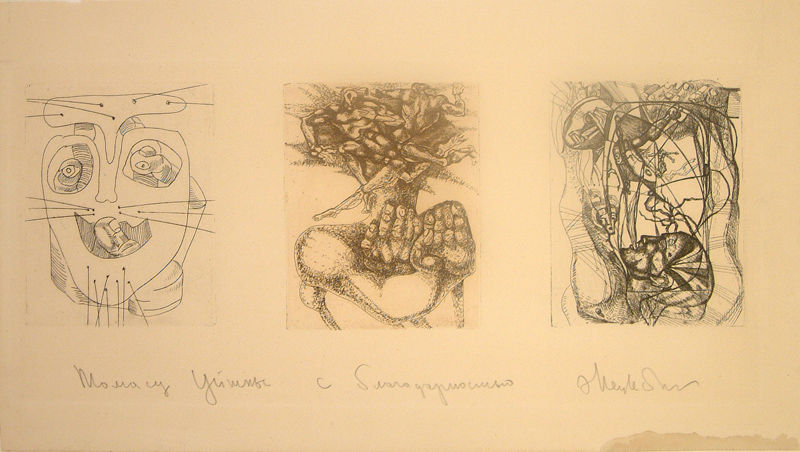
Titel: Untitled, Untitled
Künstler: Ernst Neizvestnyi (Neizvestny)
Standort: Amherst (Massachusetts, USA)
Institution: Mead Art Museum, Amherst College
Schlagwörter: blue, hands, men, people, white, black, face, figures, grey, nose, three, print, brown, man, naked, head, eyes, male, drawing, paper, mouth, line, sketch, faces, pen, abstract, arms, signature, pencil, legs, lines, fingers, figure, whiskers, linear, mask, triptich, triptych, realistic, surrealism, surrealist, left, heads, text, muscles, chaos, real, middle, right, torso, balck, thumb, thmb, voodoo, pins, am, haeds, fomgers, tprsp